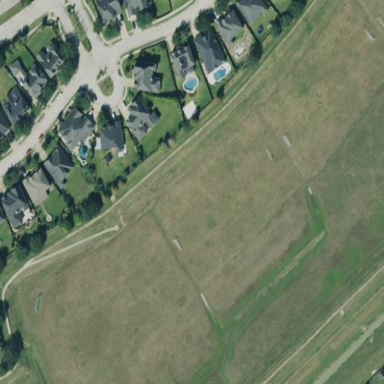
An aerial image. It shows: Detention basin filled with water.